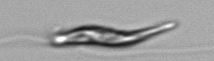
Label: Euglena